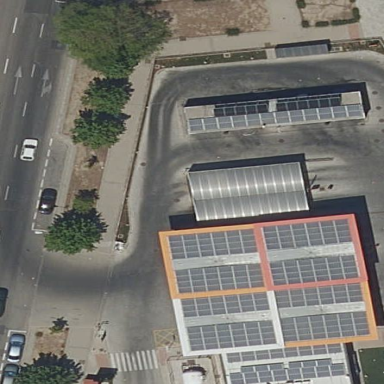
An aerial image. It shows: Fuel amenity located on the roof of building.